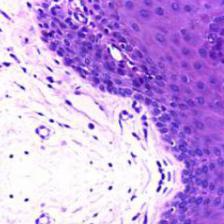
Diagnosis: Normal